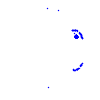
Particle: kaon